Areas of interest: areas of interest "BAIC Beijing Pengyuan Store"
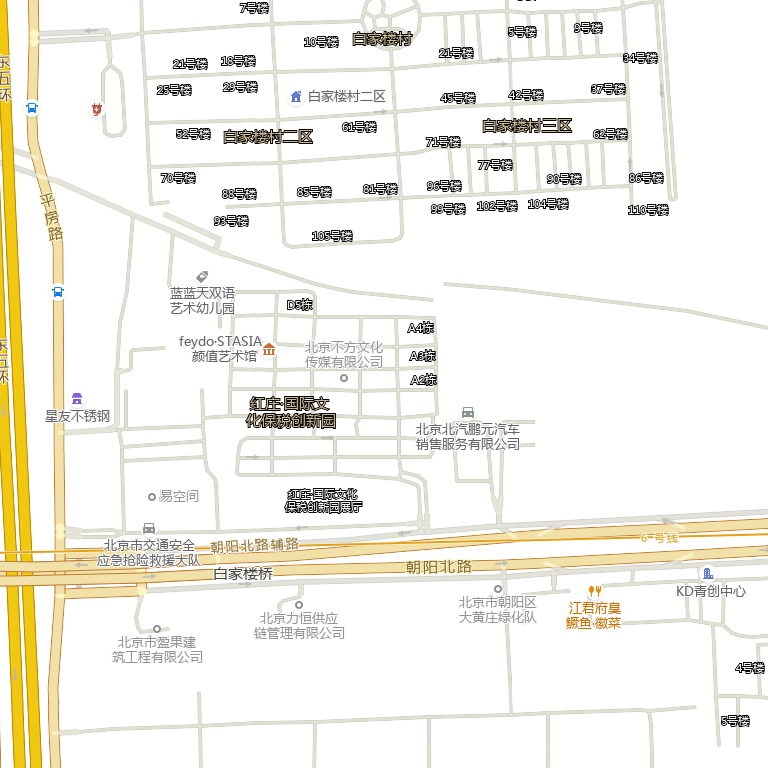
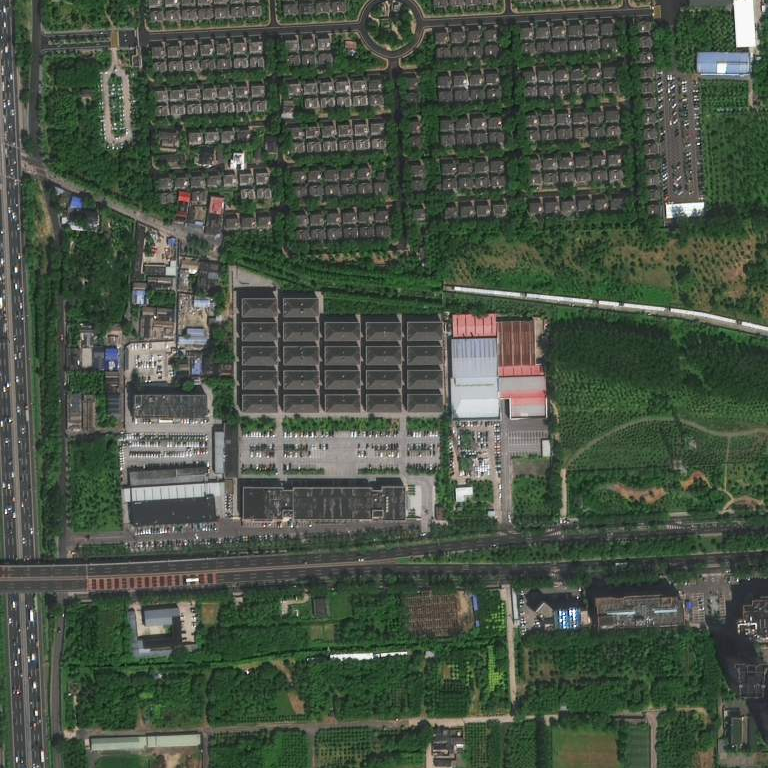